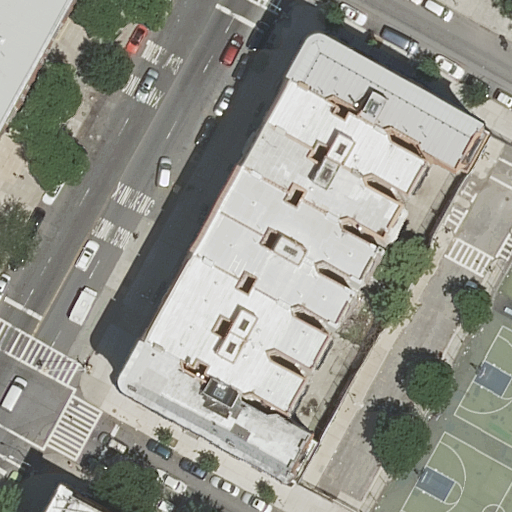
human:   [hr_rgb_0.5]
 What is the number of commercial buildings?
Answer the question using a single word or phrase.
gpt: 0

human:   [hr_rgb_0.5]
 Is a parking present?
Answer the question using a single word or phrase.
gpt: yes

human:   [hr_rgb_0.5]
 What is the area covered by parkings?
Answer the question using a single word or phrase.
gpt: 629m2

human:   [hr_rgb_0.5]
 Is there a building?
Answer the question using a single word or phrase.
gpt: yes

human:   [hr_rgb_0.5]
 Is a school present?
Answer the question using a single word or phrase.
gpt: yes

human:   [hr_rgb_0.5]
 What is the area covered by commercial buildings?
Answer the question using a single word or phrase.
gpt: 0m2

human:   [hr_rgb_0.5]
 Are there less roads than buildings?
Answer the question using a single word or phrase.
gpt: yes

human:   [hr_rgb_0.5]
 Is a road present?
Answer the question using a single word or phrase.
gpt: yes

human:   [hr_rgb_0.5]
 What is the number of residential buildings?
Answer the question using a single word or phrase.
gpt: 10

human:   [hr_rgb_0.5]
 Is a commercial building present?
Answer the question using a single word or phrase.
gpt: no

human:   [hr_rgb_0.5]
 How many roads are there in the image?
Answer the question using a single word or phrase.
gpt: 4

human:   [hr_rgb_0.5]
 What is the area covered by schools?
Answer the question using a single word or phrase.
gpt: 238m2

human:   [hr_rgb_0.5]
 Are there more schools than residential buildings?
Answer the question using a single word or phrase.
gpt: no

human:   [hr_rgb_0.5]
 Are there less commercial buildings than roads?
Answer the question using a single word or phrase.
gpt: yes

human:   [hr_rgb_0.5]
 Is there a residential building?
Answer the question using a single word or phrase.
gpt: yes

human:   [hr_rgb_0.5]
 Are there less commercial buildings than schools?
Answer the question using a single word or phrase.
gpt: yes

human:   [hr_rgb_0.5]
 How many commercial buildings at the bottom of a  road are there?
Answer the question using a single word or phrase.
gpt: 0

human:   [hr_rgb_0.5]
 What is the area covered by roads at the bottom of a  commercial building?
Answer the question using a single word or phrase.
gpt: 0m2

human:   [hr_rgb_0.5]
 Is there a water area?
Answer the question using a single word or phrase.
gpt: no

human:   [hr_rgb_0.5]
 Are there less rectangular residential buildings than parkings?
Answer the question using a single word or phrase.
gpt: no

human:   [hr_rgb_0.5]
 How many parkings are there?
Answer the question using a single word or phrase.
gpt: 1

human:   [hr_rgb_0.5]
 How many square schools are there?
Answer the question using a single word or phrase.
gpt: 0

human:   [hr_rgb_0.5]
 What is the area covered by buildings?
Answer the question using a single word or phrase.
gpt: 2831m2

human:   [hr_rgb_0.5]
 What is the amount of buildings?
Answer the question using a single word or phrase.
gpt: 10

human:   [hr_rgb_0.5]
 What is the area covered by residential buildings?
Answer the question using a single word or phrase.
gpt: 2831m2

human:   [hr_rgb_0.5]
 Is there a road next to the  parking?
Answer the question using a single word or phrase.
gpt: yes

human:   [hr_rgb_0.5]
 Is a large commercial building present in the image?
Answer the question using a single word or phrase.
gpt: no

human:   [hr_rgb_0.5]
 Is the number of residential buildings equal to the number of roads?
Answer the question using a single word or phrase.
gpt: no

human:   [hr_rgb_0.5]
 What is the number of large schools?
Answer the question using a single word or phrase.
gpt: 0

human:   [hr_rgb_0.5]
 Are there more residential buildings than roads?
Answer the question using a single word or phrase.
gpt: yes

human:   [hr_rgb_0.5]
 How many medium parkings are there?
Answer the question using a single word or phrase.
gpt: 0

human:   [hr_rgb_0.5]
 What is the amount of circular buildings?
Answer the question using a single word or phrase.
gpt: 0

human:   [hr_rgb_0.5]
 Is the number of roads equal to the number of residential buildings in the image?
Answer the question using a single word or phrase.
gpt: no

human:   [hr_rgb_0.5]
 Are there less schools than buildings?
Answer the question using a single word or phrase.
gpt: yes

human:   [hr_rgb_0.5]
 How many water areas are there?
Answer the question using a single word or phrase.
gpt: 0

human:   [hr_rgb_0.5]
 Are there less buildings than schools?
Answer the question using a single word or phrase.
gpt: no

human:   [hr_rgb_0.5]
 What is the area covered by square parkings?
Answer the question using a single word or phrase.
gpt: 0m2

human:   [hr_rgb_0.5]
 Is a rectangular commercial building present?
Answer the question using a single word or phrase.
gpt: no

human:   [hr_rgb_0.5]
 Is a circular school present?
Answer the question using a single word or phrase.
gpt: no

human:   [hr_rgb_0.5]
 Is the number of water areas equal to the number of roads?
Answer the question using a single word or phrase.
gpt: no

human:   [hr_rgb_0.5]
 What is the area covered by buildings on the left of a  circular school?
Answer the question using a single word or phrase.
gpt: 0m2

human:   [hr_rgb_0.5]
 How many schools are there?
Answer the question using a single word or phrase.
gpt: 1

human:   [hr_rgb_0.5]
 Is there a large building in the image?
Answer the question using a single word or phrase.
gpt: no

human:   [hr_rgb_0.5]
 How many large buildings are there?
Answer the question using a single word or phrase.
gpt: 0

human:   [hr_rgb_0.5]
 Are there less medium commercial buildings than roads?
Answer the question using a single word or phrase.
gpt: yes

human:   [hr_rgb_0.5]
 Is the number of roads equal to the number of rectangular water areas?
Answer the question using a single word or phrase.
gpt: no

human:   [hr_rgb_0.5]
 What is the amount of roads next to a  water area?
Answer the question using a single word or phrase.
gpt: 0

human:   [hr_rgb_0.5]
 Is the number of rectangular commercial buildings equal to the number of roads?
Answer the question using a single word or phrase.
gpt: no

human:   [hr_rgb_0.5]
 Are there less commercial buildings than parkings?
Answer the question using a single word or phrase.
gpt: yes

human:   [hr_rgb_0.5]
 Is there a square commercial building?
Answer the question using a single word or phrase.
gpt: no

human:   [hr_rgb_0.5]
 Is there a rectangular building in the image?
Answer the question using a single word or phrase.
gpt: yes

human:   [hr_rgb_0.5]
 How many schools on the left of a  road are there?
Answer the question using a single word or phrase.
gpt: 0

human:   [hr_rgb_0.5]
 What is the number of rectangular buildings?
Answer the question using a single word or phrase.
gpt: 2

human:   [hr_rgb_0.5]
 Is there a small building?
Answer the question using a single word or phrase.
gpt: yes

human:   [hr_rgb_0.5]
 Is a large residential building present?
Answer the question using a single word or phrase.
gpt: no

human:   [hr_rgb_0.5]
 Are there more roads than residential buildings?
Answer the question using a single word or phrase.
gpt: no

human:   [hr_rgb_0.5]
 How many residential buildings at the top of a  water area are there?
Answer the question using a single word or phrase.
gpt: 0

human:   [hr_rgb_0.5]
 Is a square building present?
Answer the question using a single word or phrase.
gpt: no

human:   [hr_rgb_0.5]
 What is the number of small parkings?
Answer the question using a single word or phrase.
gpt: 0

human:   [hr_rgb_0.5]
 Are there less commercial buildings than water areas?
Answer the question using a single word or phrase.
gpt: no

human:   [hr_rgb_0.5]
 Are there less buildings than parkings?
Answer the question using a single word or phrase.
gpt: no

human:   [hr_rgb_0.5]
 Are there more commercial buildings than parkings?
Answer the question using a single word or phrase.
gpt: no

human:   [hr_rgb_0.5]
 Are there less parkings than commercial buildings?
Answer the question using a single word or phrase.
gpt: no

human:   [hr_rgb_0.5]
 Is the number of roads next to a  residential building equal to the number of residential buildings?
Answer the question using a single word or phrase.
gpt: no